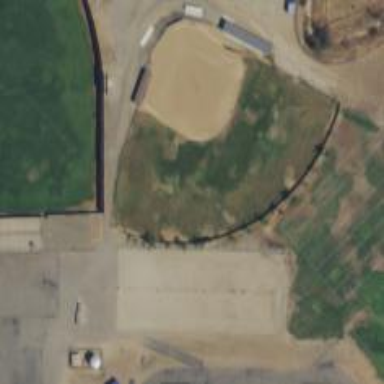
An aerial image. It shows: Baseball pitch for leisure land.